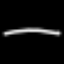
Label: line